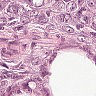
Metastatic tissue present: yes